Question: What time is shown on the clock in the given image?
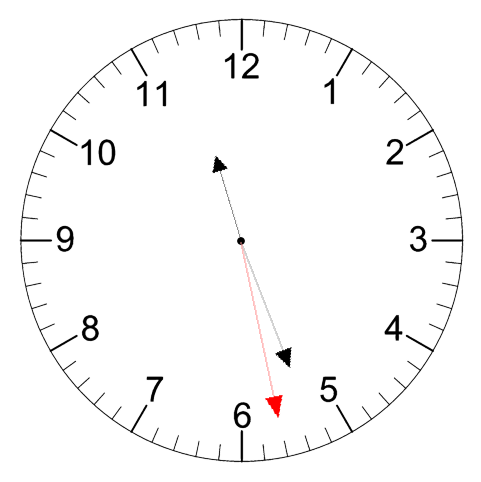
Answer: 11:26:28